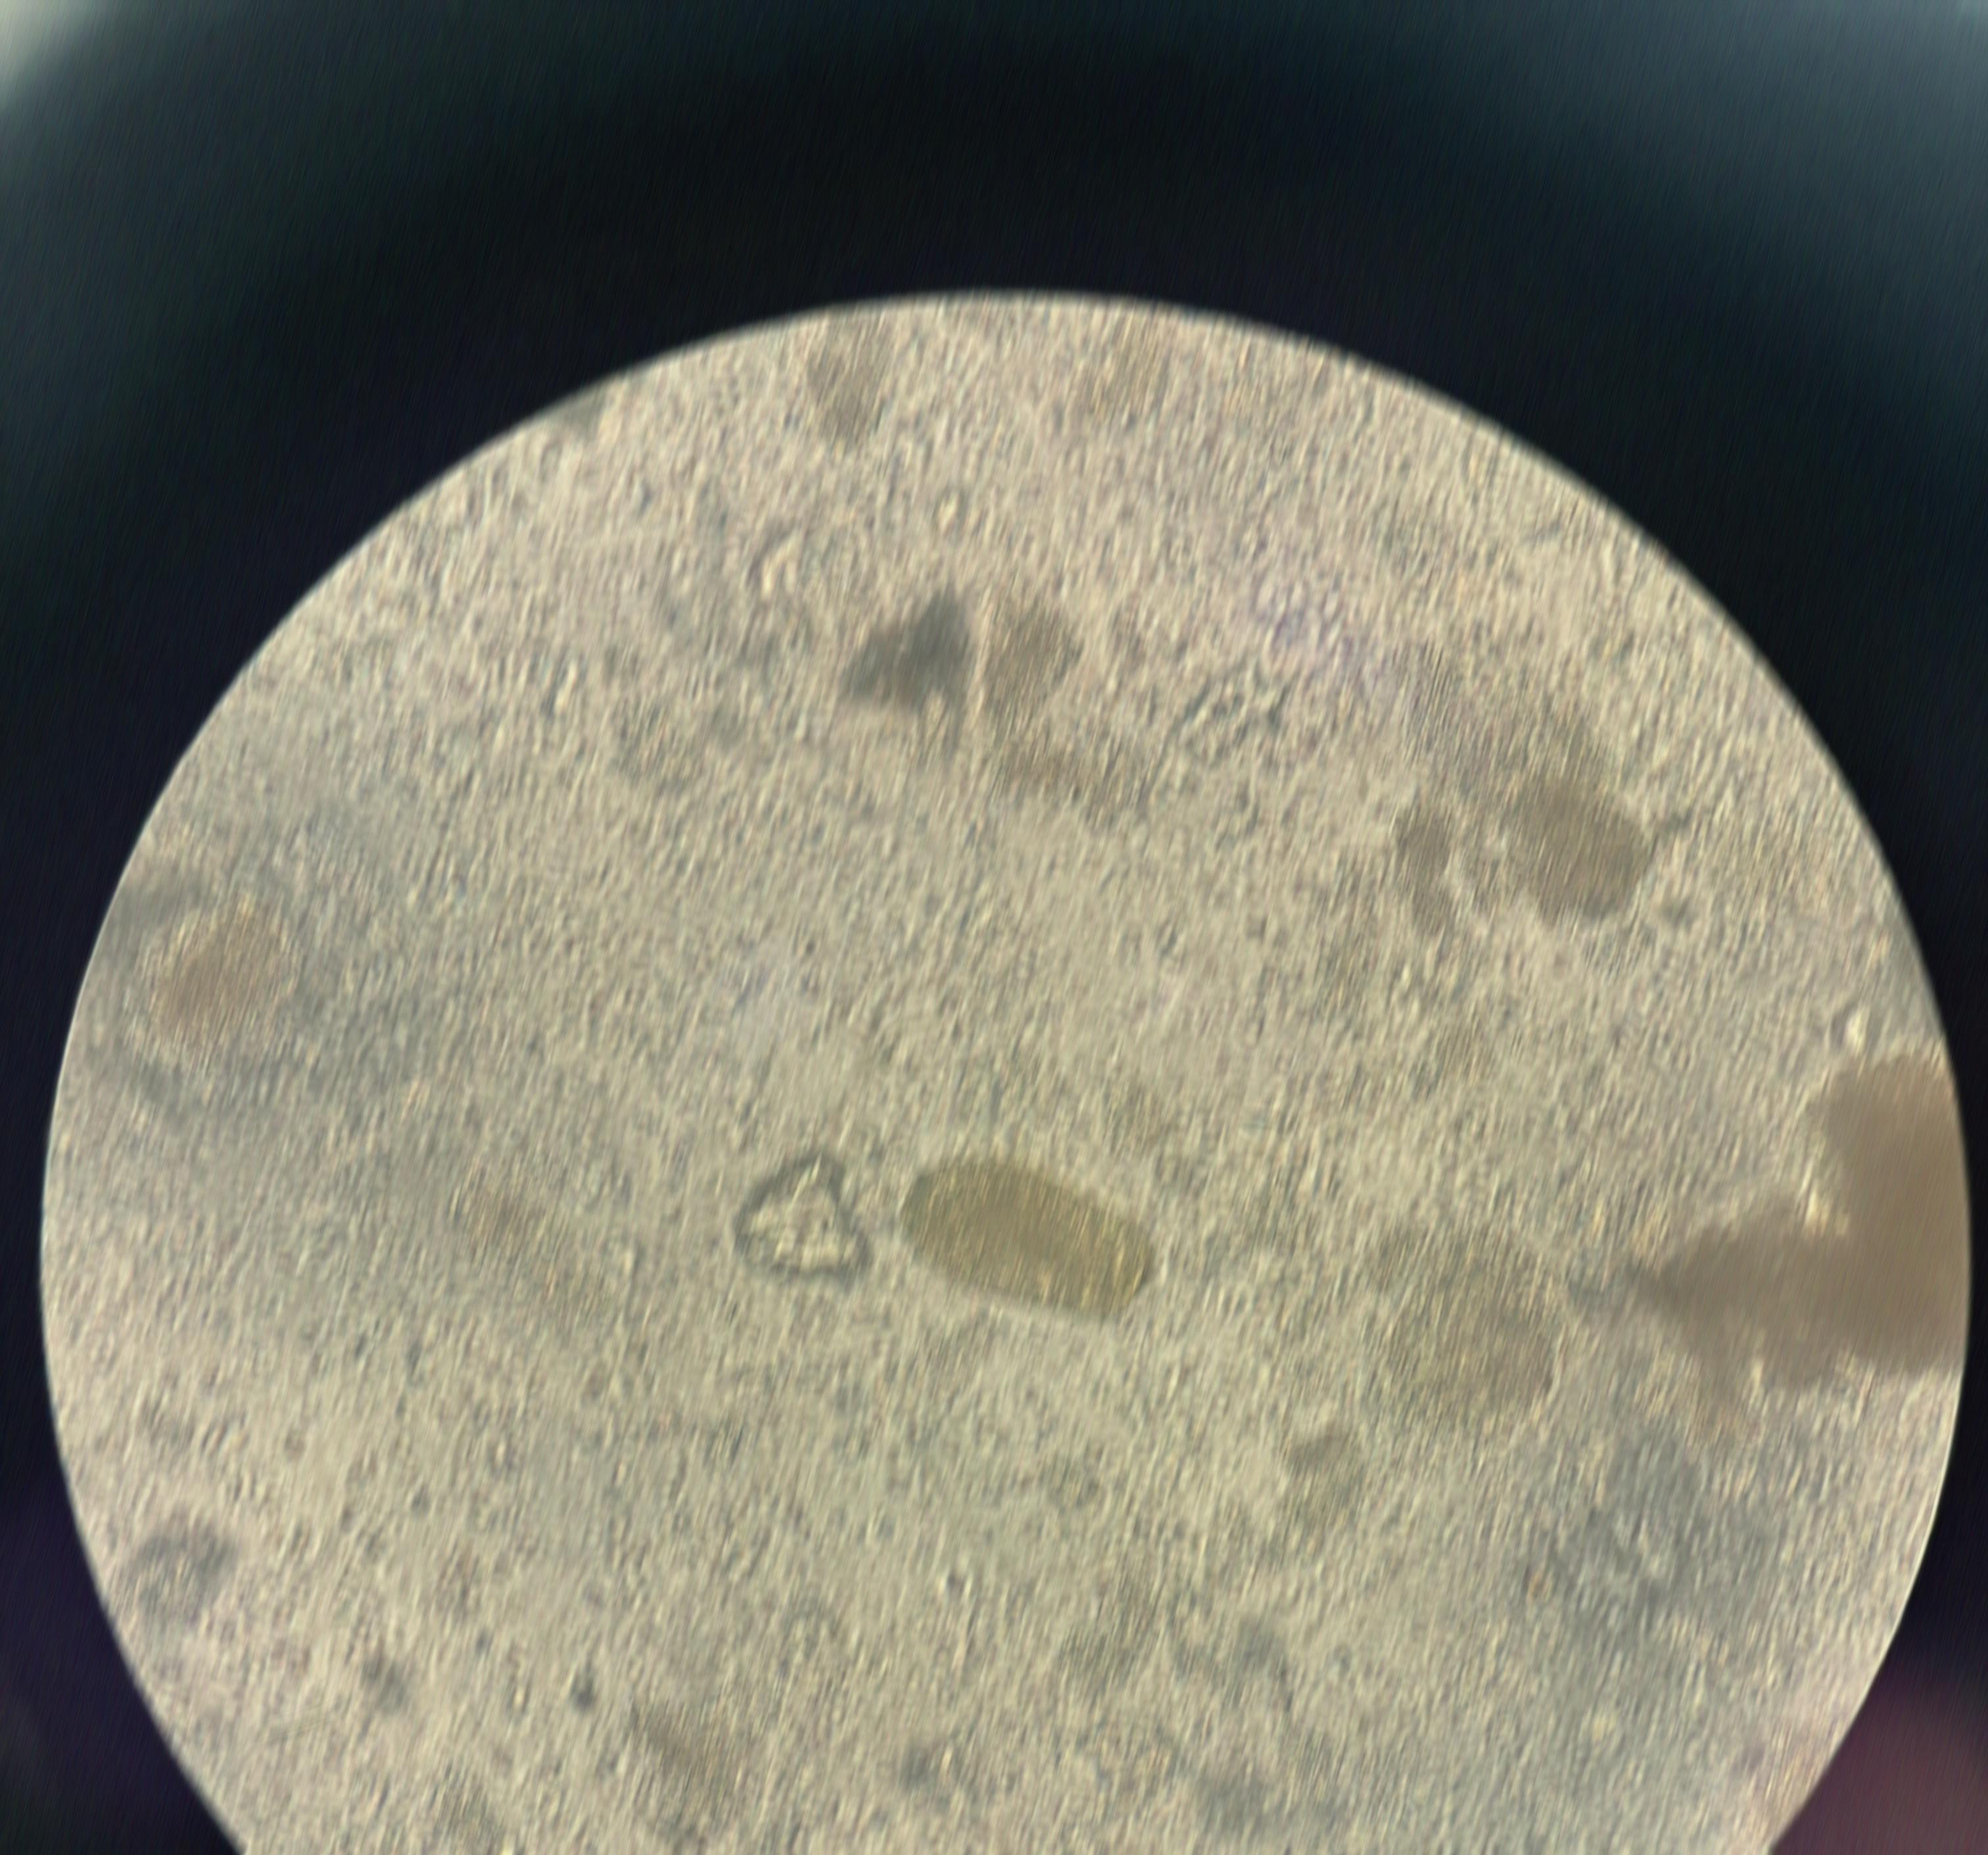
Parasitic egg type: Paragonimus spp